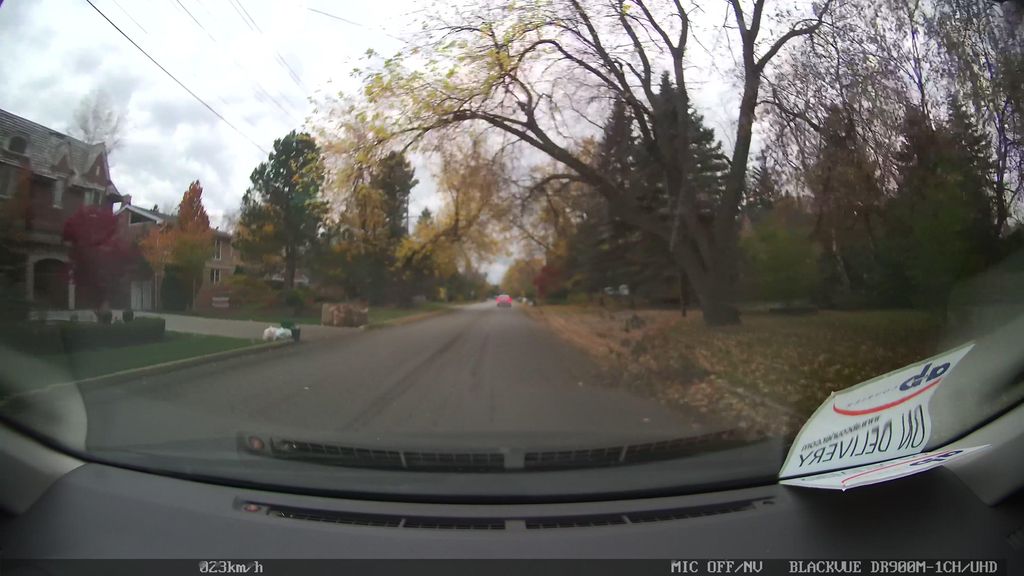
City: toronto